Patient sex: M
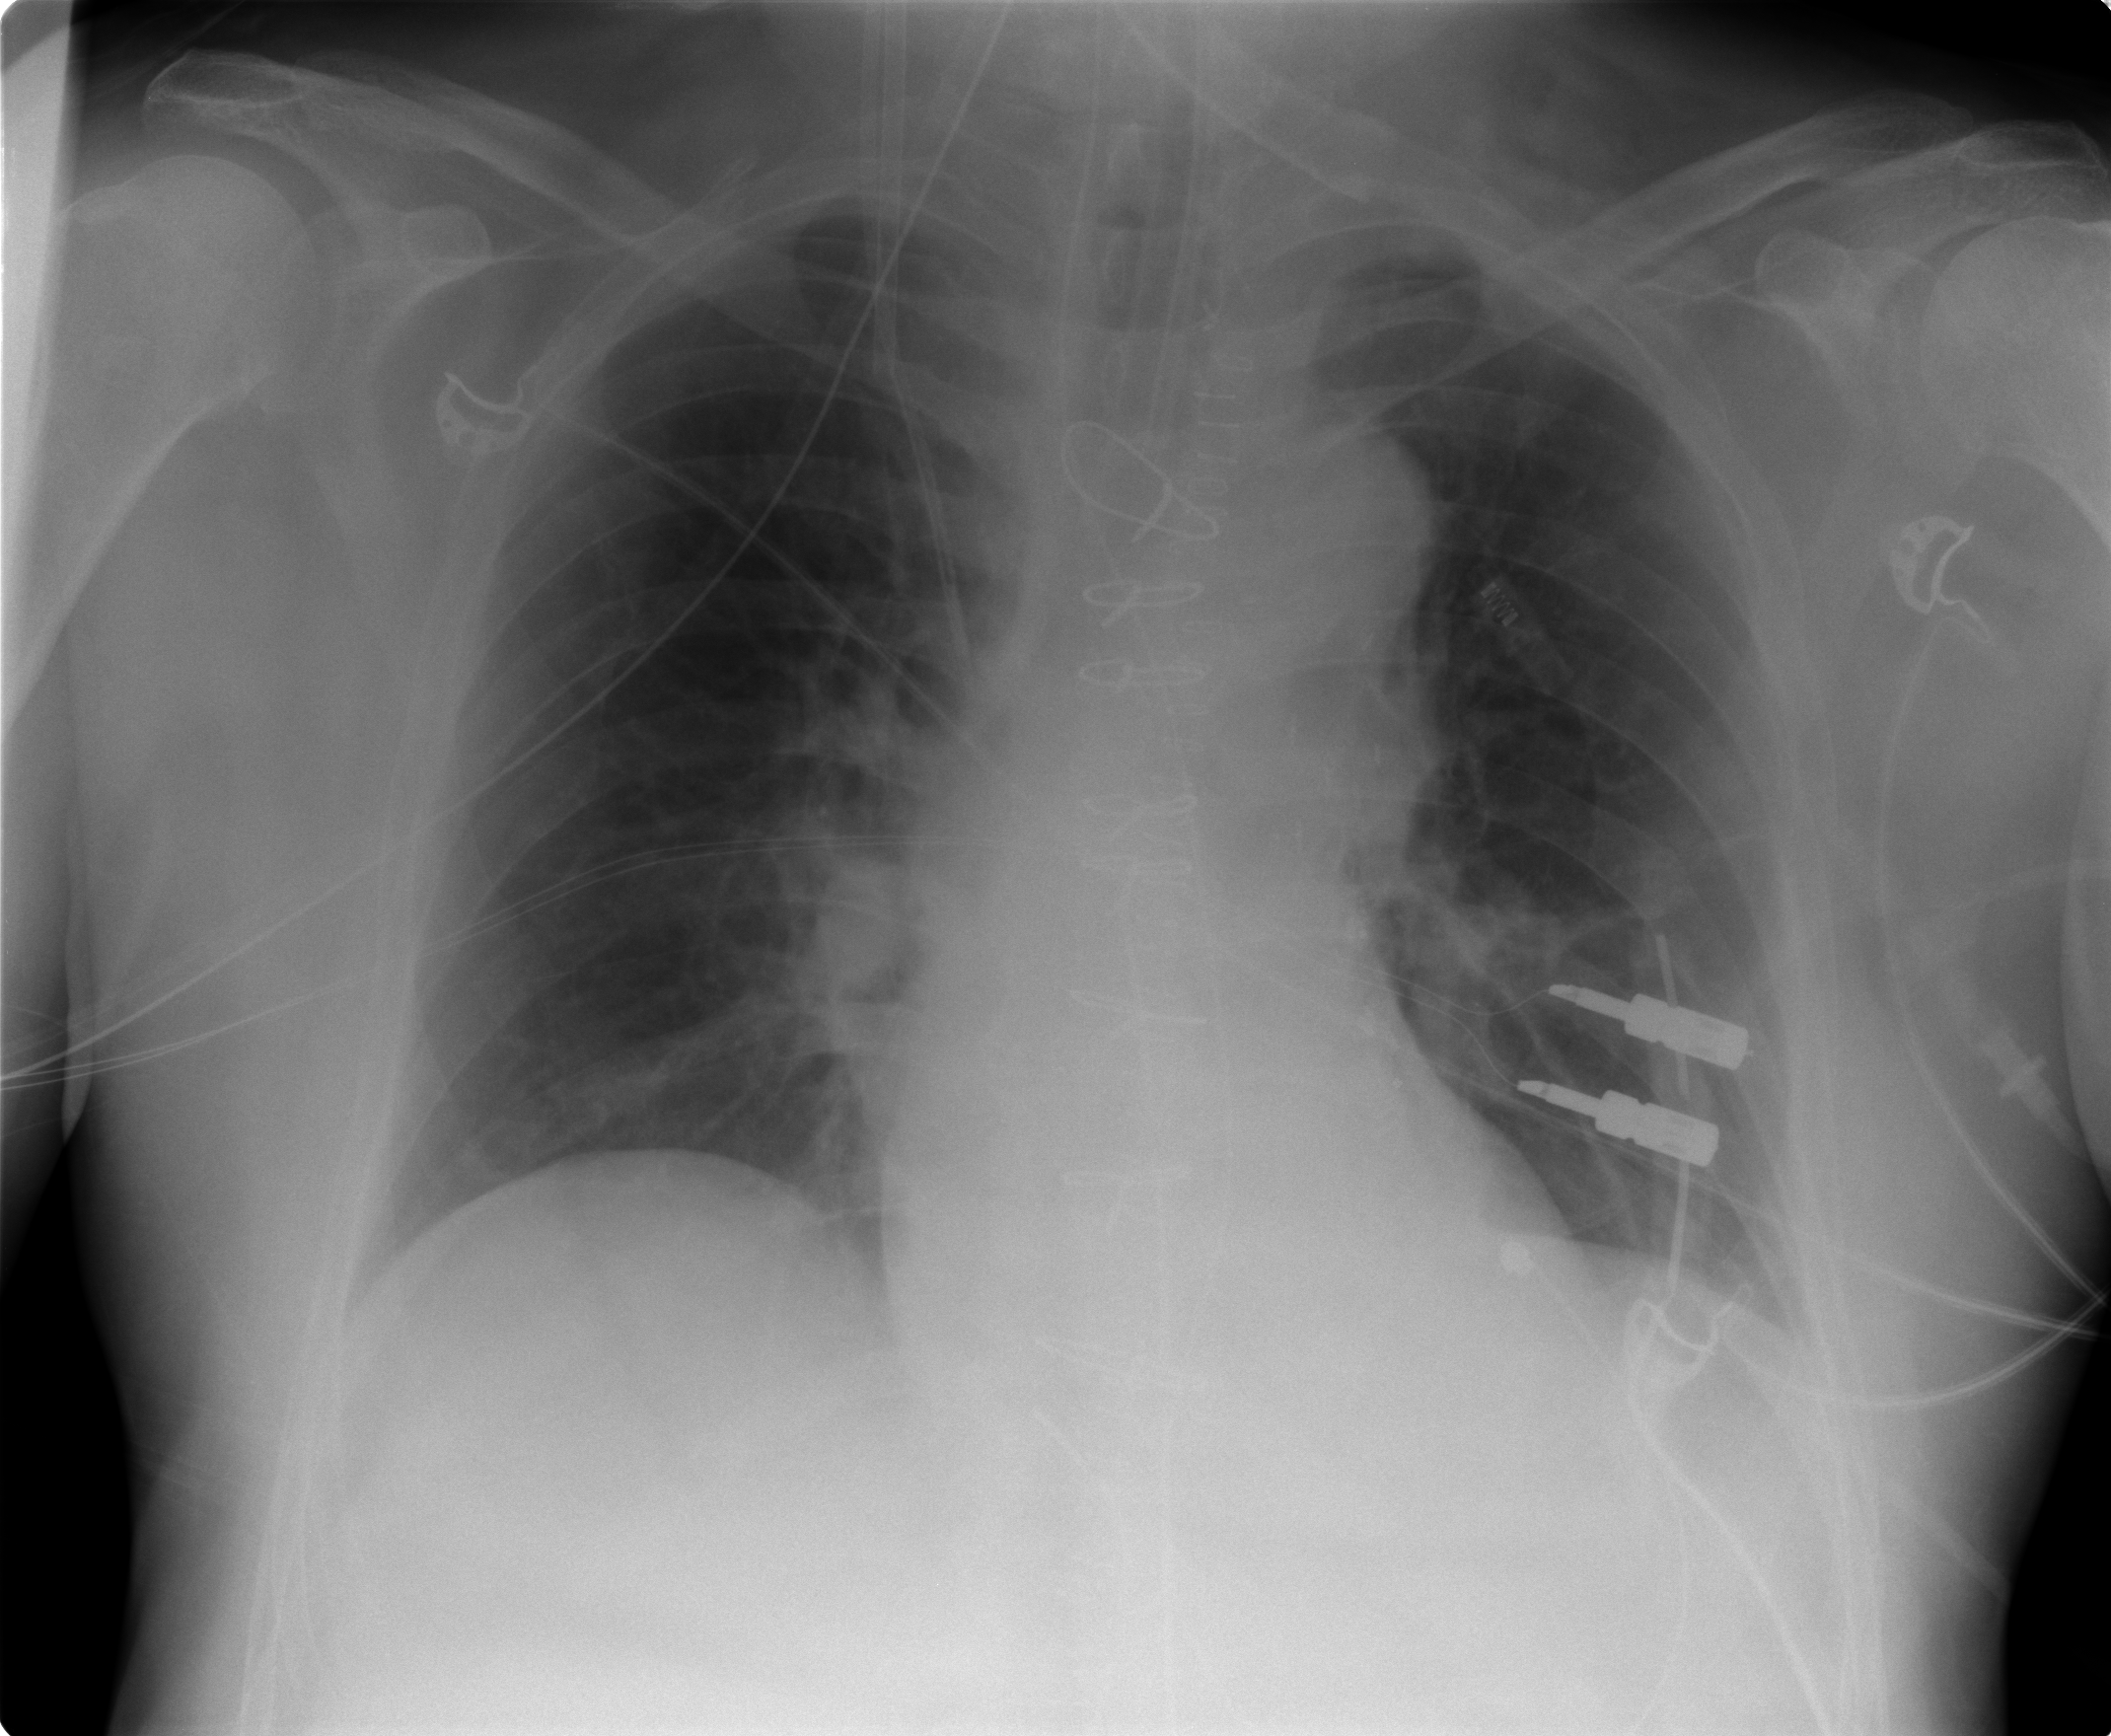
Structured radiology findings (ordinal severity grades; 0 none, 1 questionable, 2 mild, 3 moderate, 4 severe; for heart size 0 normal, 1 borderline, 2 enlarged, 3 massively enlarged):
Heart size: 0
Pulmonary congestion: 0
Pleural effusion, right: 0
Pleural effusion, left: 0
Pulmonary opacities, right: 0
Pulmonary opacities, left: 0
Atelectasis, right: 1
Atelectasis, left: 1